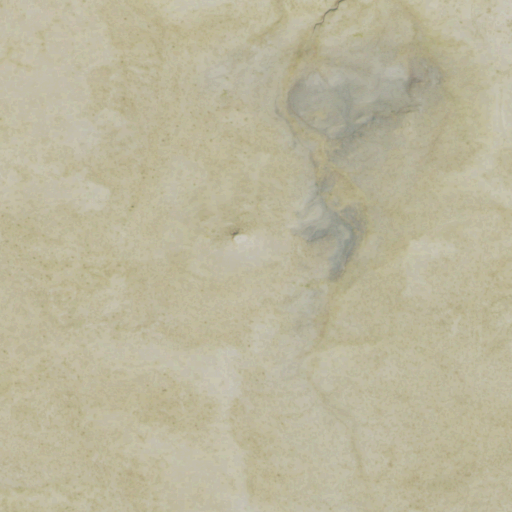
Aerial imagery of mountain in Colorado named Miller Mesa containing grassland and shrub